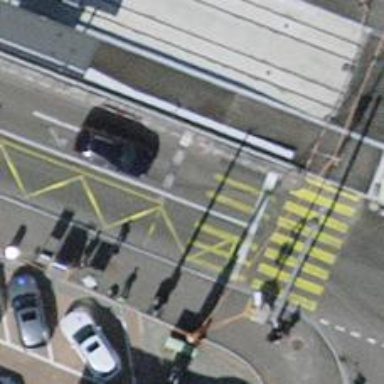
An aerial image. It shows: Public transport stop position.